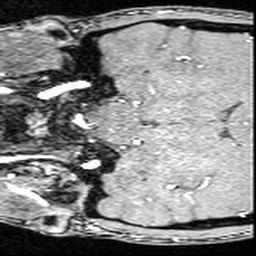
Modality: angio
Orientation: coronal
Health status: ill
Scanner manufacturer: siemens
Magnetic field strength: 3 T
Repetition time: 0.022 s
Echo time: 0.00395 s